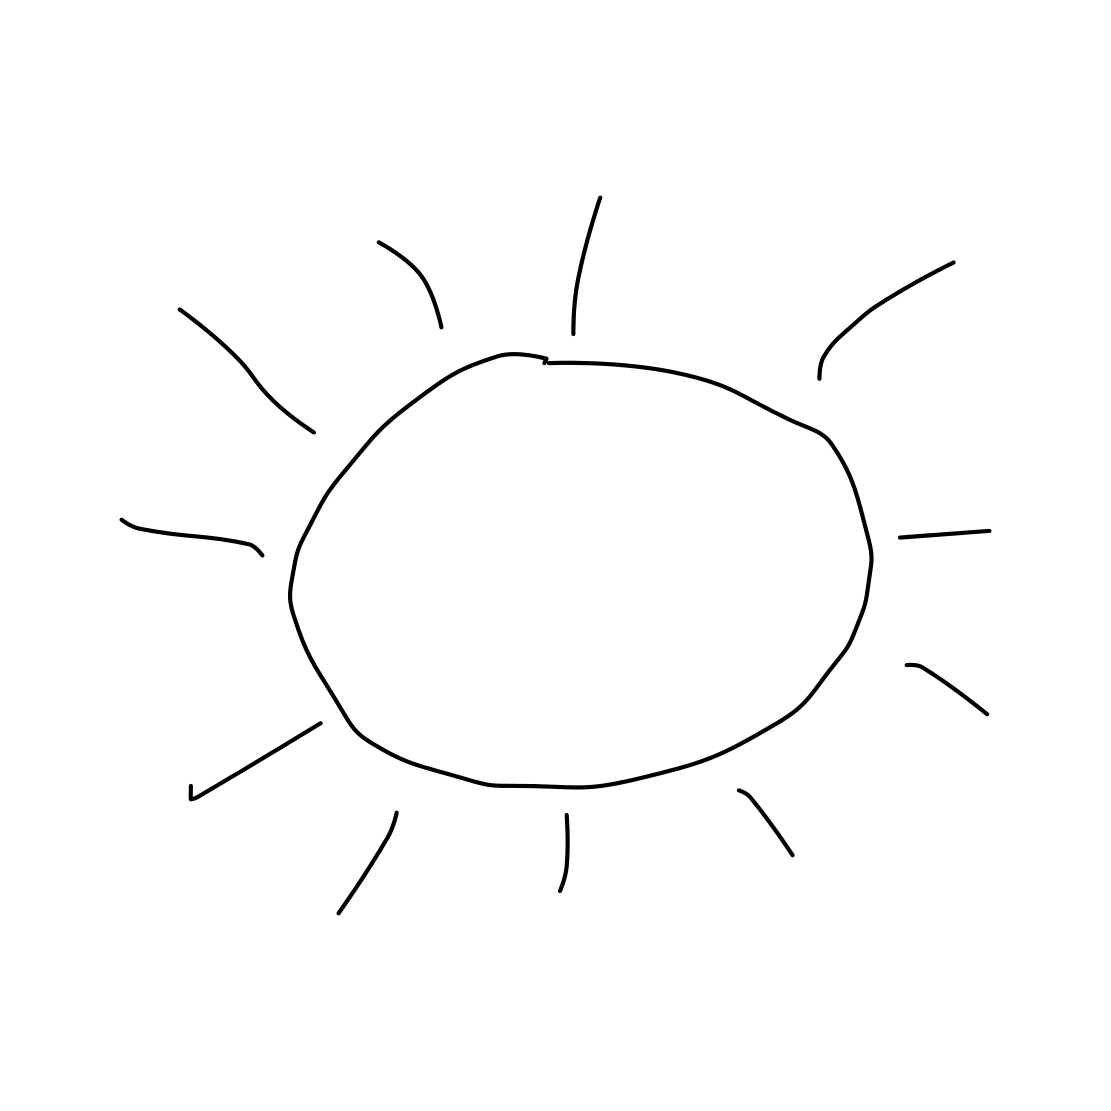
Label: sun